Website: walmart
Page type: payment
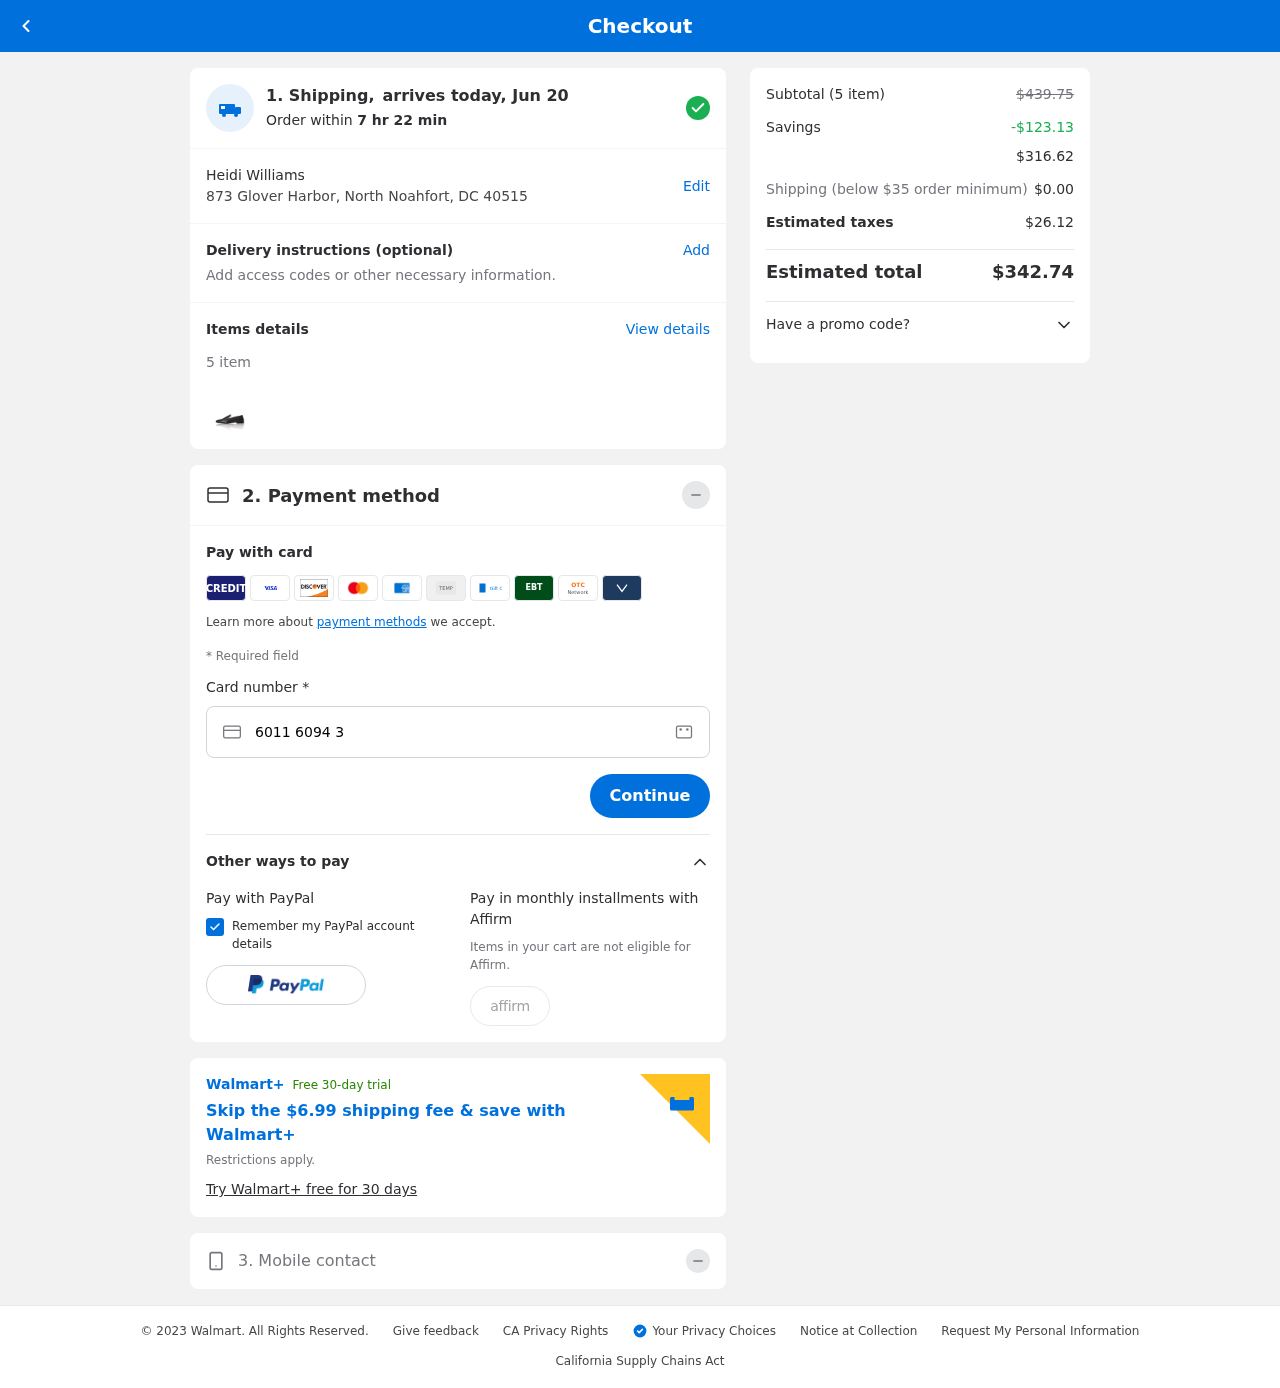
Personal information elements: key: PII_FULLNAME
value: Heidi Williams
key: PII_STREET
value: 873 Glover Harbor
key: PII_CITY_STATE_ZIP
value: North Noahfort, DC 40515
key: PII_CARD_NUMBER
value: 6011 6094 3868 2504
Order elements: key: ORDER_DELIVERY_DATE
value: Jun 20
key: ORDER_NUM_ITEMS
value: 5
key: ORDER_SUBTOTAL_BEFORE_SAVINGS
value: $439.75
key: ORDER_SAVINGS
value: -$123.13
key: ORDER_SUBTOTAL
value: $316.62
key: ORDER_SHIPPING_COST
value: $0.00
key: ORDER_TAX
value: $26.12
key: ORDER_TOTAL
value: $342.74